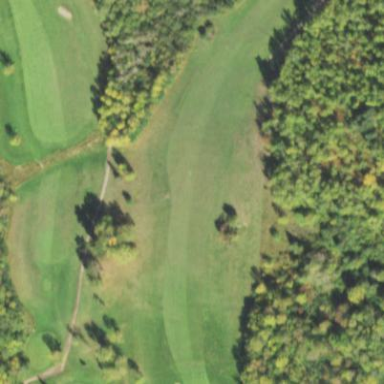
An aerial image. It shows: Golf fairway surrounded by grass.